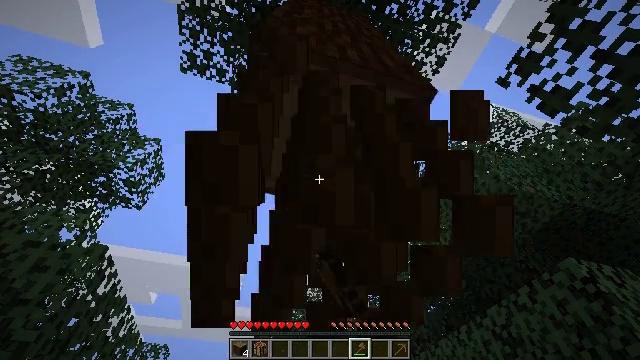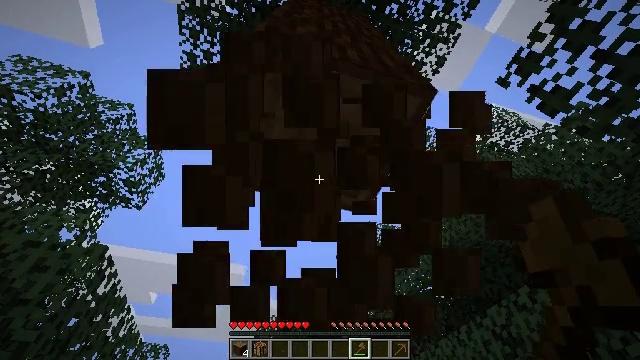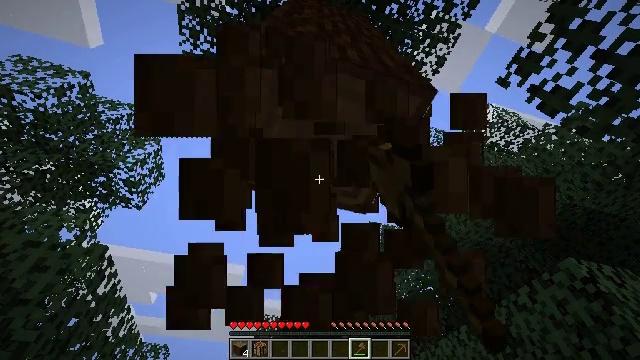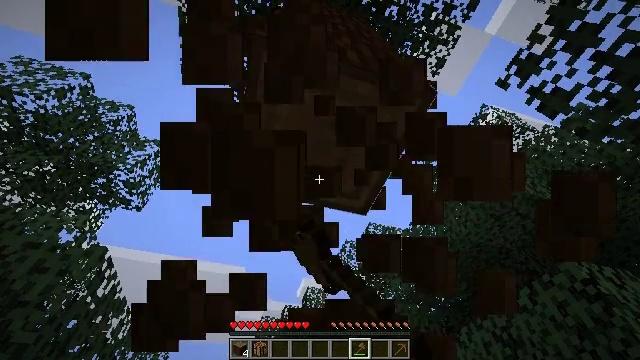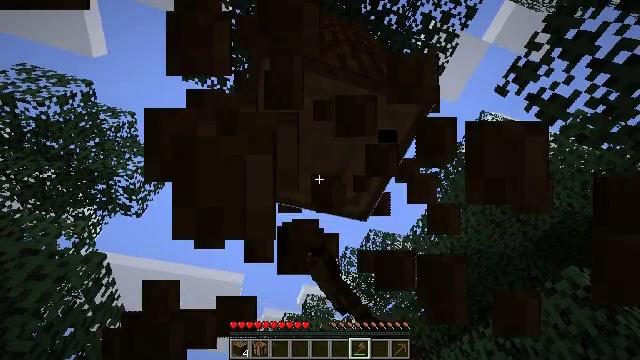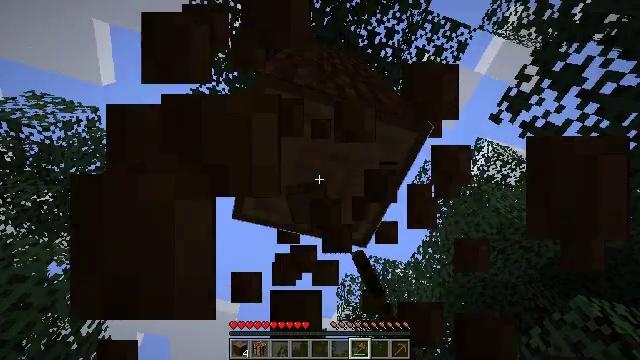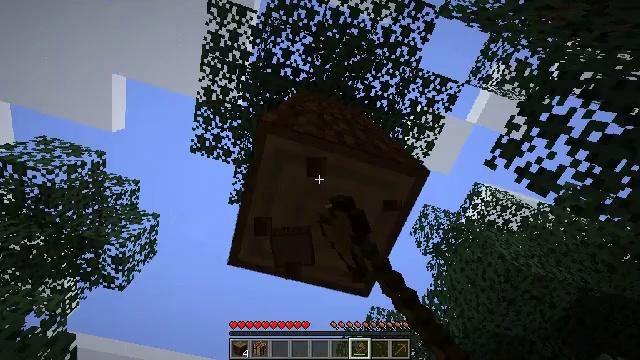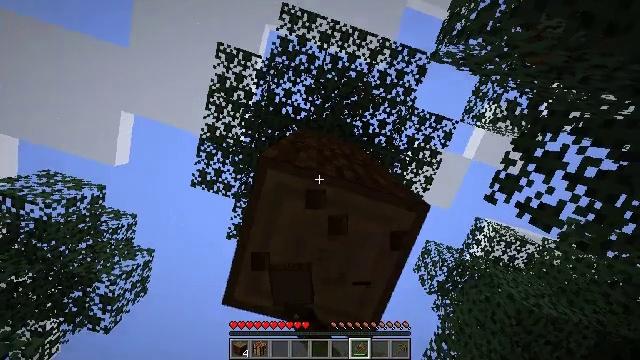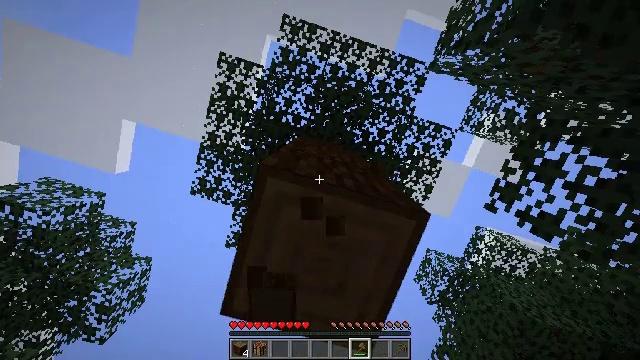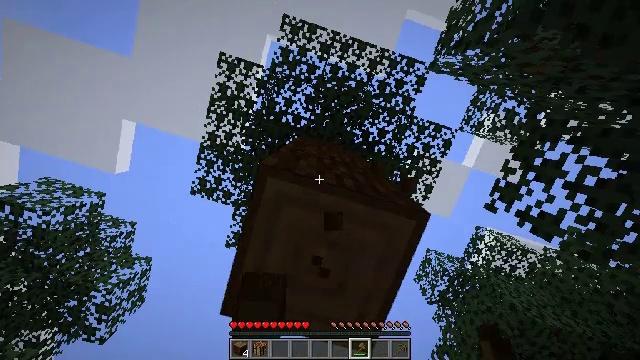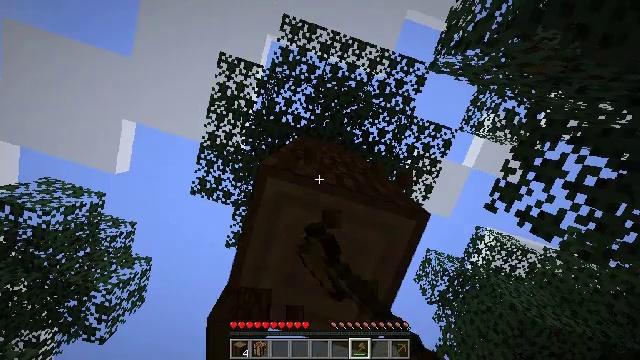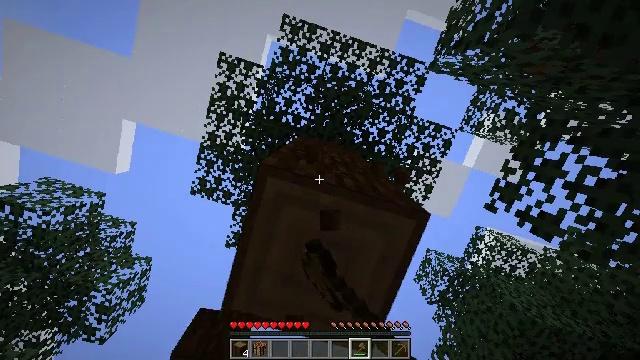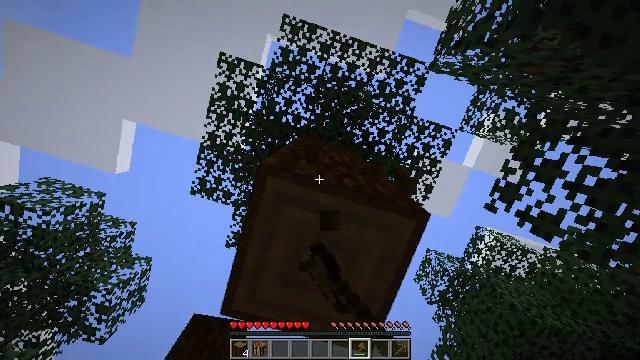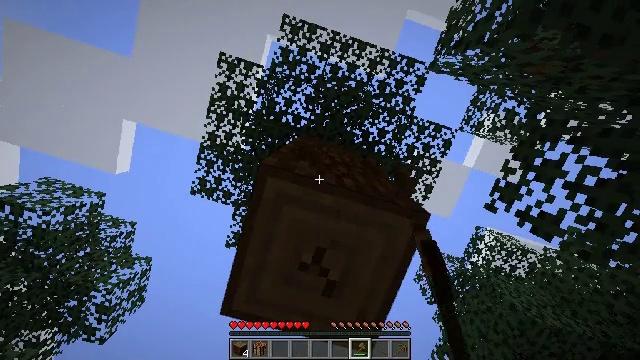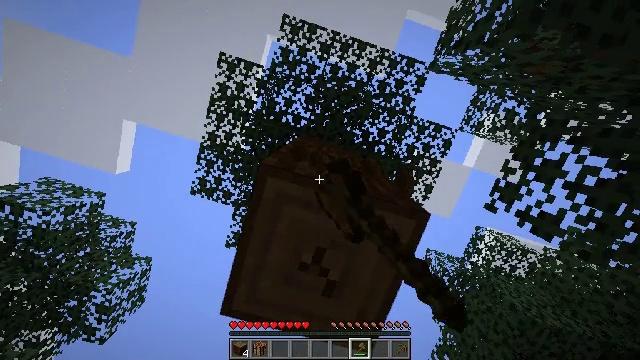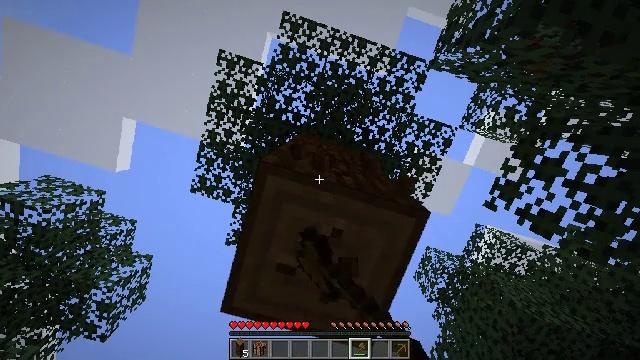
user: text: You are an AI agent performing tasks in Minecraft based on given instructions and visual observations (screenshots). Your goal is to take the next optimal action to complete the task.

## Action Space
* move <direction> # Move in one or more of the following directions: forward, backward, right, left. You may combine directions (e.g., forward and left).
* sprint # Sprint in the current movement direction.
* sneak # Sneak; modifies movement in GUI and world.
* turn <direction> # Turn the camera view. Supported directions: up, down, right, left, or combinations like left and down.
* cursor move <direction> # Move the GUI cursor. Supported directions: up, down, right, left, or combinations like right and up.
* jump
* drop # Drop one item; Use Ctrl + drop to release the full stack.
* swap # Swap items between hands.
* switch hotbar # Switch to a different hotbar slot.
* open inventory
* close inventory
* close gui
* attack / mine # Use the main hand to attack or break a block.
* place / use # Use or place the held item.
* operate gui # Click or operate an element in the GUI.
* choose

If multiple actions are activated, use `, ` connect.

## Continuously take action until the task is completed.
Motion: motion action
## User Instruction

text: Chop down the spruce log.
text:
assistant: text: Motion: attack / mine
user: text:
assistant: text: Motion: attack / mine
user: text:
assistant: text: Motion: attack / mine
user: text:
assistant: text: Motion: turn up, attack / mine
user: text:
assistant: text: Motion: turn up, attack / mine
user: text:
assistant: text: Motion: turn up, attack / mine
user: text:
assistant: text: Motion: turn up, attack / mine
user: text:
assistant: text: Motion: turn up, attack / mine
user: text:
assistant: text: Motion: attack / mine
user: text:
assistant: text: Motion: attack / mine
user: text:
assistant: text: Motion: attack / mine
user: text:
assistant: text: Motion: attack / mine
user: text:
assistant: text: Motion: attack / mine
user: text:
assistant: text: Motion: attack / mine
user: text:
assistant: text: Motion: attack / mine
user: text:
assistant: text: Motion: attack / mine
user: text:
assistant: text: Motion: attack / mine
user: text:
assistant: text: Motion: attack / mine
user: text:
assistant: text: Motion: attack / mine
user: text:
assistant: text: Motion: attack / mine
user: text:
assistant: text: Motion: attack / mine
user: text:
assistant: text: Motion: attack / mine
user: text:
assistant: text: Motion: attack / mine
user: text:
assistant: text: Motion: attack / mine
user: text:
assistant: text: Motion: attack / mine
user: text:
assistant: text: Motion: attack / mine
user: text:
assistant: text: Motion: attack / mine
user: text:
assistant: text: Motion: attack / mine
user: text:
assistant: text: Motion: attack / mine
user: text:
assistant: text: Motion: attack / mine